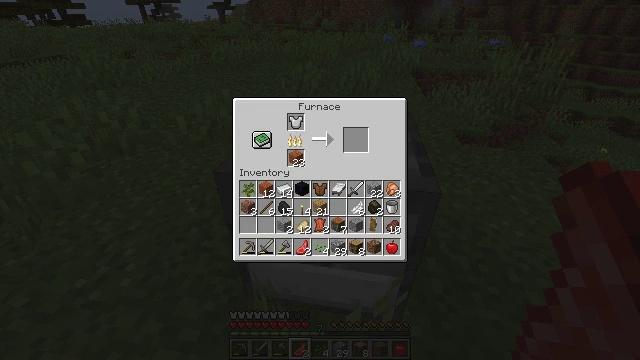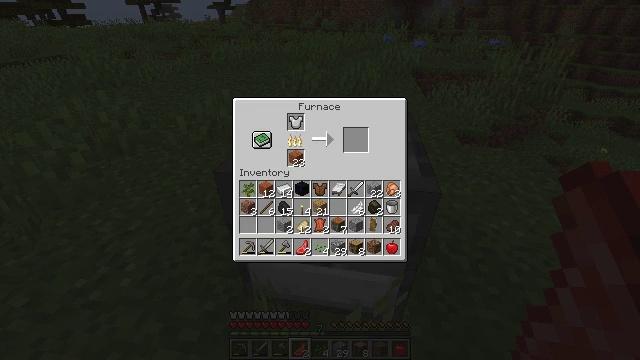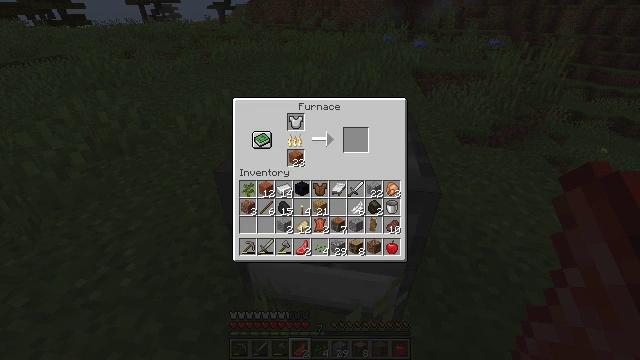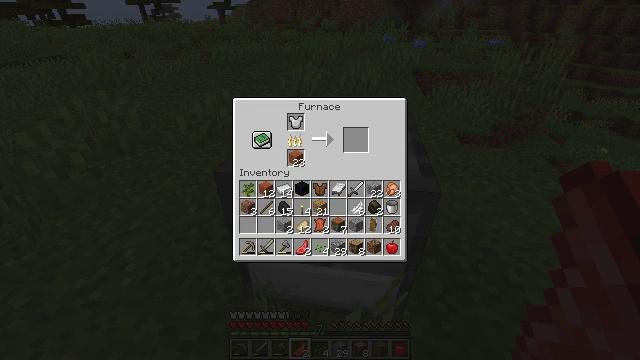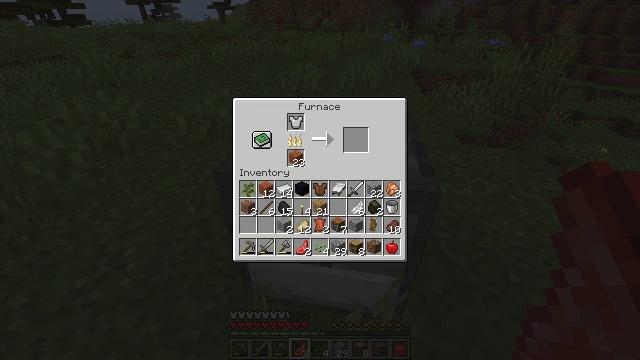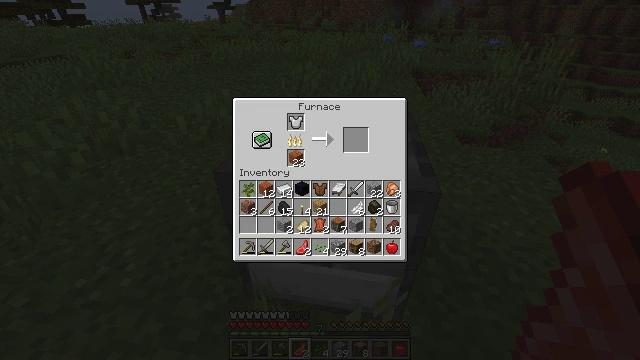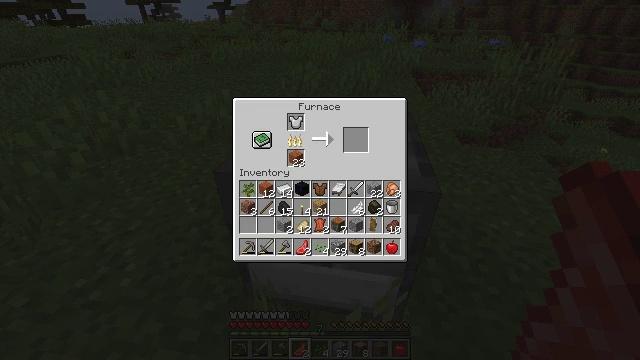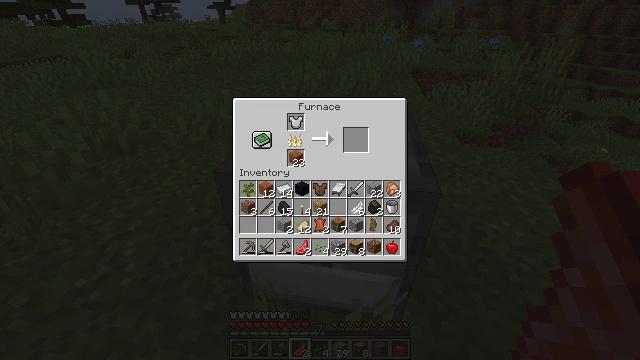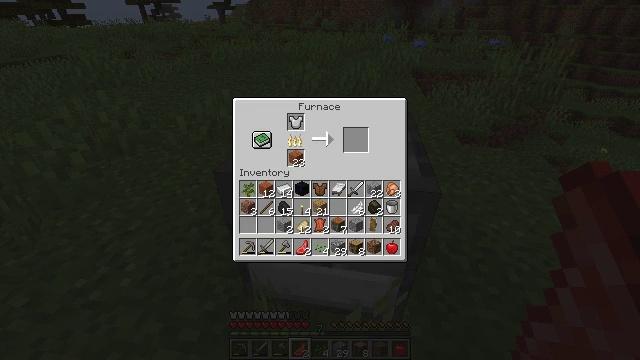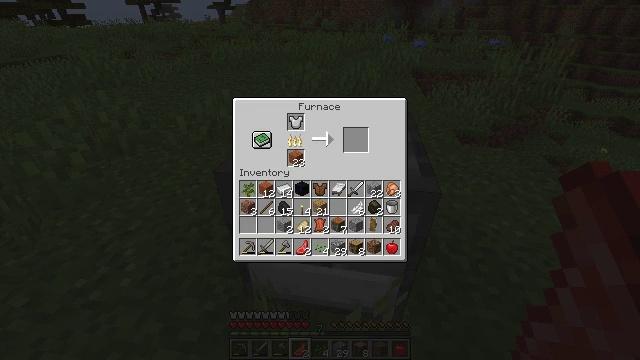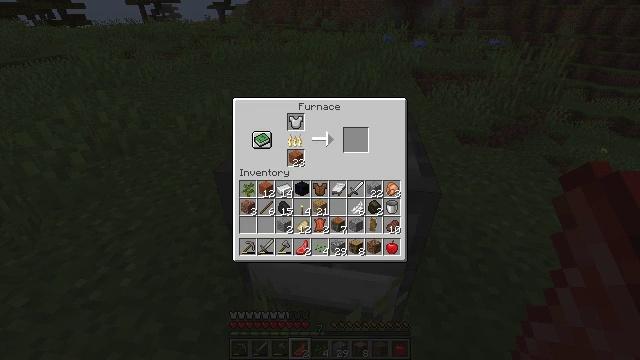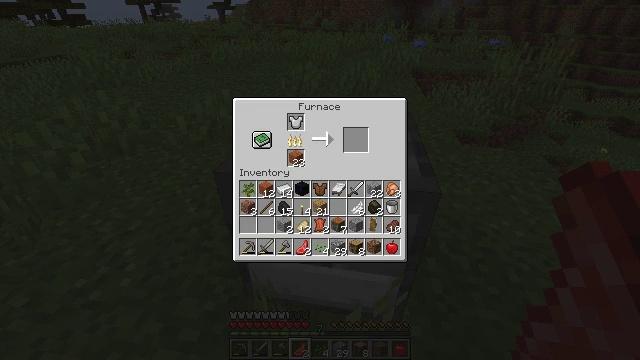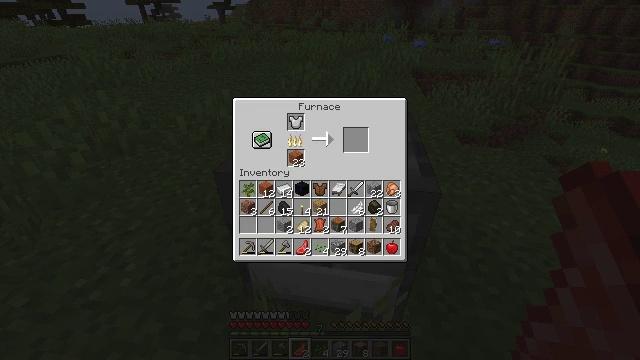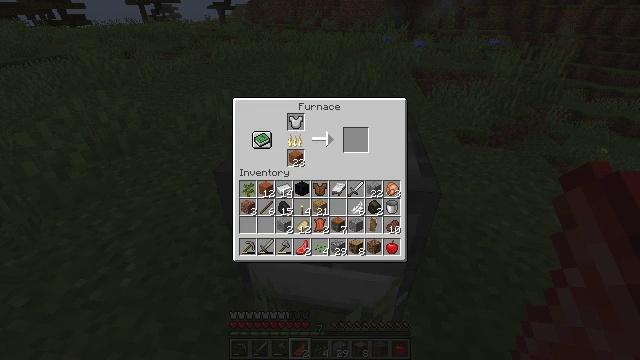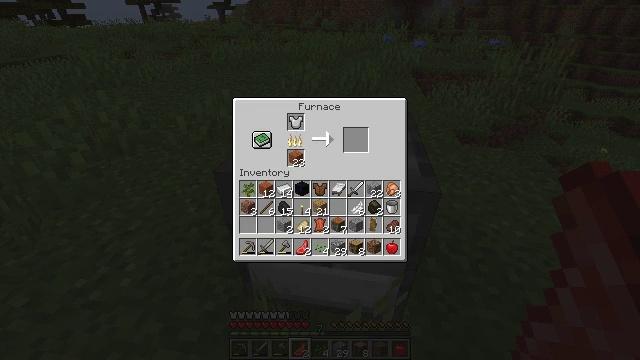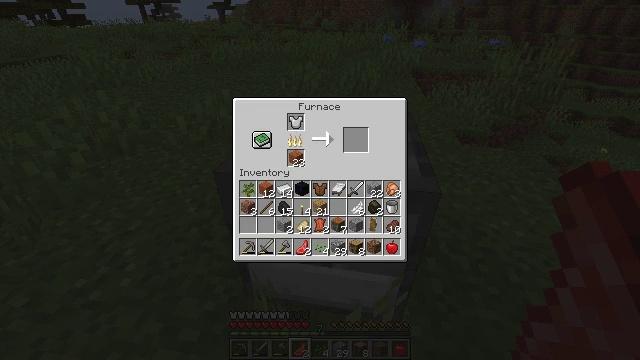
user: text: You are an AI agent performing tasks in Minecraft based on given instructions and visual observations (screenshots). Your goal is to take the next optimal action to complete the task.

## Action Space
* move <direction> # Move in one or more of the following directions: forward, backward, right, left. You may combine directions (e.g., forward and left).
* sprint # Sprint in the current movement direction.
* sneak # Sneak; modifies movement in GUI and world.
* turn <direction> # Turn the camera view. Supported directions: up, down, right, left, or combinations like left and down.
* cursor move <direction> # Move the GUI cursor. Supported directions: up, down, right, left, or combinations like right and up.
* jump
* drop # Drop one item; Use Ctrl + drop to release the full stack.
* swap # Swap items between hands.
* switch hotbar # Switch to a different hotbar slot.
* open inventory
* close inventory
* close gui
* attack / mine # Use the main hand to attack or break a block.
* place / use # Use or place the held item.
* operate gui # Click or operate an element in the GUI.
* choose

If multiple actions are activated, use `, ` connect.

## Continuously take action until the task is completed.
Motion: motion action
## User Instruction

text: Open the crafting table and craft iron nugget using iron ingot.
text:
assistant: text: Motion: cursor move right
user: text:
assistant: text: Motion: no_op
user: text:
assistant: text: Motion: cursor move down
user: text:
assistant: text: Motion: cursor move right and down
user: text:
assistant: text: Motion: cursor move right and down
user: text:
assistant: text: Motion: cursor move right
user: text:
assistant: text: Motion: no_op
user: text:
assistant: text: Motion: no_op
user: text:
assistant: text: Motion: no_op
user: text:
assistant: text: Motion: no_op
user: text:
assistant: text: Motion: no_op
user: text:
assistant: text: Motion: no_op
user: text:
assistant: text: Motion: no_op
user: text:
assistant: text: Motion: no_op
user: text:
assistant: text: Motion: no_op
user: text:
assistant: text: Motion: no_op
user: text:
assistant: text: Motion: no_op
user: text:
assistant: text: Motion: no_op
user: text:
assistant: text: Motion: no_op
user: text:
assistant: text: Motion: no_op
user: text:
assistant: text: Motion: no_op
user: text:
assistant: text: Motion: no_op
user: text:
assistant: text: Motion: no_op
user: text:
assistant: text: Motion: no_op
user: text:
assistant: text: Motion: no_op
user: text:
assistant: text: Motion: no_op
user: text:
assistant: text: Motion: no_op
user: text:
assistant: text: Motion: no_op
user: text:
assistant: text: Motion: no_op
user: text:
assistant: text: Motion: no_op